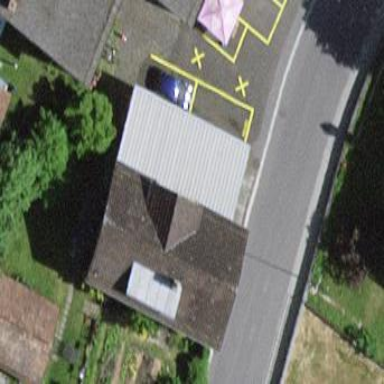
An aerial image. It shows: Detached building.